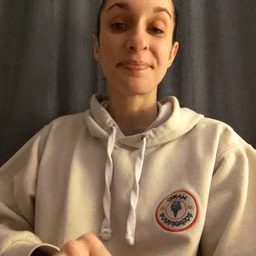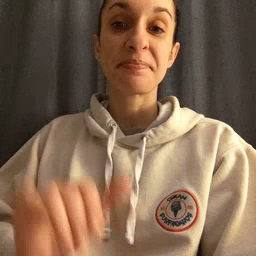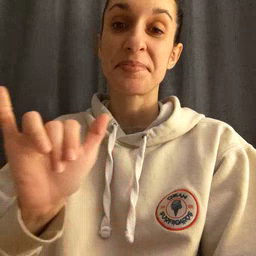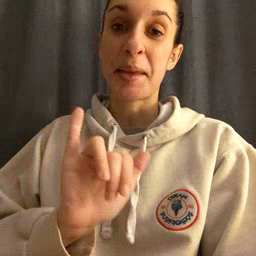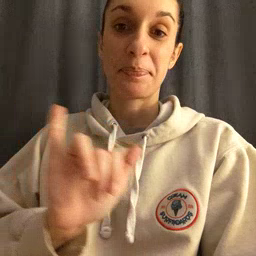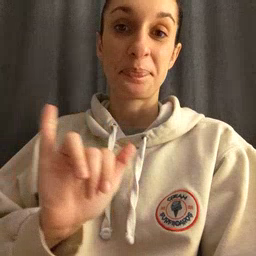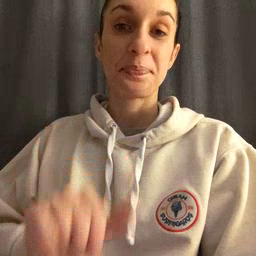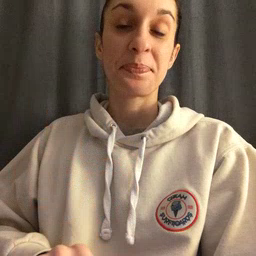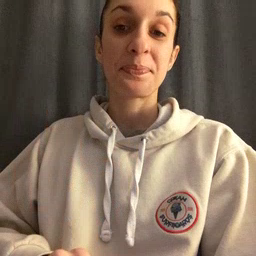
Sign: same